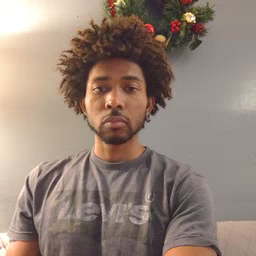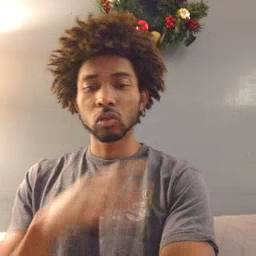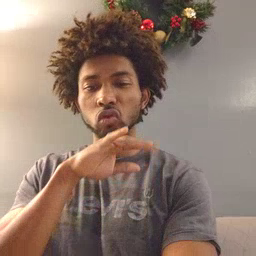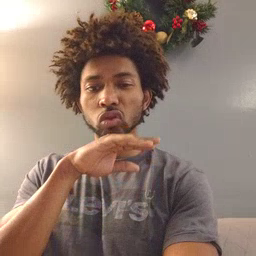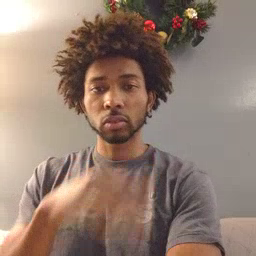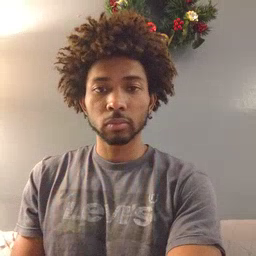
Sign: dirty